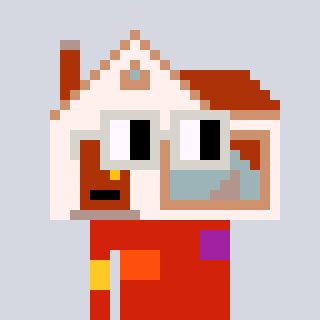
a pixel art character with square light gray glasses, a house-shaped head and a red-colored body on a cool background